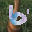
Label: 6